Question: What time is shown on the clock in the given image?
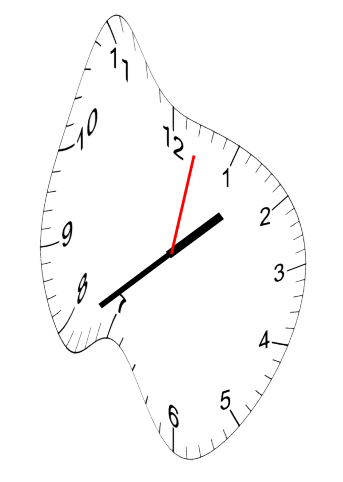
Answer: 01:39:02